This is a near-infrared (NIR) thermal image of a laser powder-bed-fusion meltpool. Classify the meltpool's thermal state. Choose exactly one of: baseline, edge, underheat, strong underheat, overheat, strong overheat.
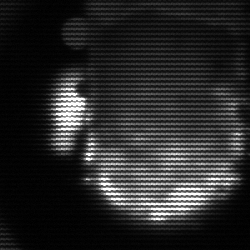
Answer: baseline